Aerial crown-view tile of a tropical tree (Barro Colorado Island, Panama), acquired 20250217:
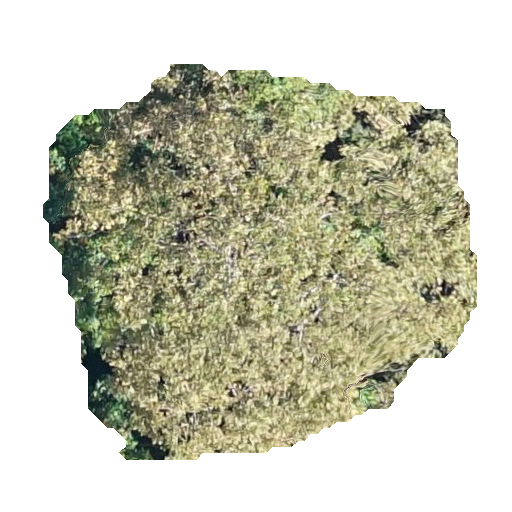
Species: Dipteryx oleifera
GBIF accepted scientific name: Dipteryx oleifera
Crown area: 194.456 m²